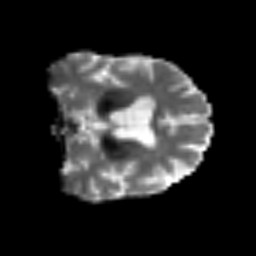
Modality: T2w
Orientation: coronal
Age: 75
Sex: male
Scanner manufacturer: siemens
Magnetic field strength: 3 T
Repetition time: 3.2 s
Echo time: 0.081 s